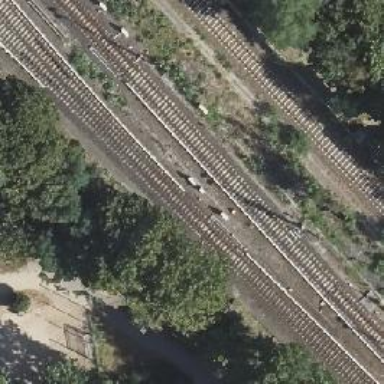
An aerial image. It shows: Railway switch with the turnout on the right side.